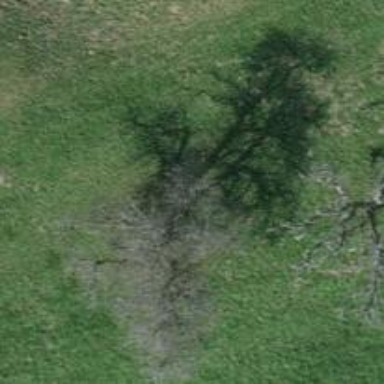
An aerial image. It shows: Beautiful tree in nature.